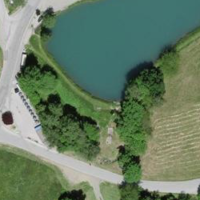
EUNIS habitat code: 52
Species observed at this site:
Anas platyrhynchos
Aythya fuligula